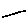
Label: line